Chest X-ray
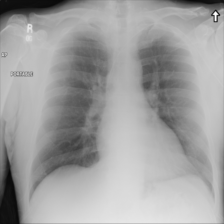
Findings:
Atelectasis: negative
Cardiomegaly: negative
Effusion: negative
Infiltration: negative
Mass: negative
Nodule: negative
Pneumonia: negative
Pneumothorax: negative
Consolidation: negative
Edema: negative
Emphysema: negative
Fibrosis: negative
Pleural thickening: negative
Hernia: negative